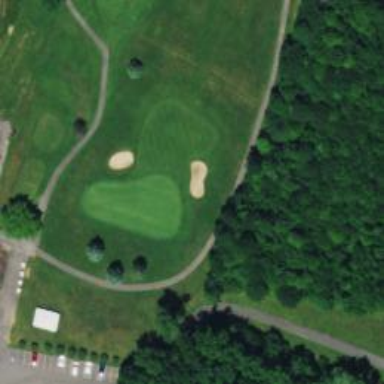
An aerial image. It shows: View of golf hole.